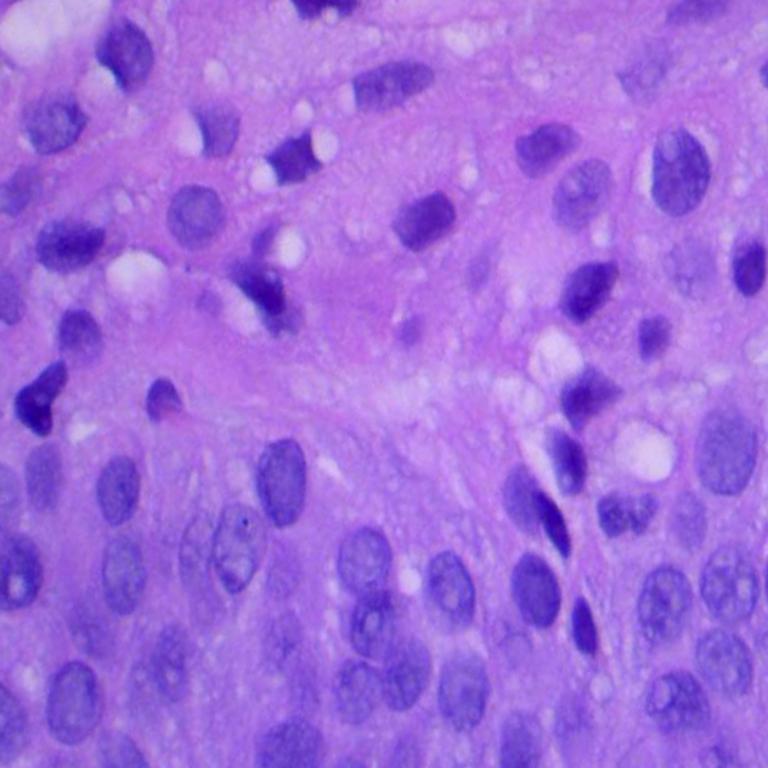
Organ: lung
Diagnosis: squamous carcinomas